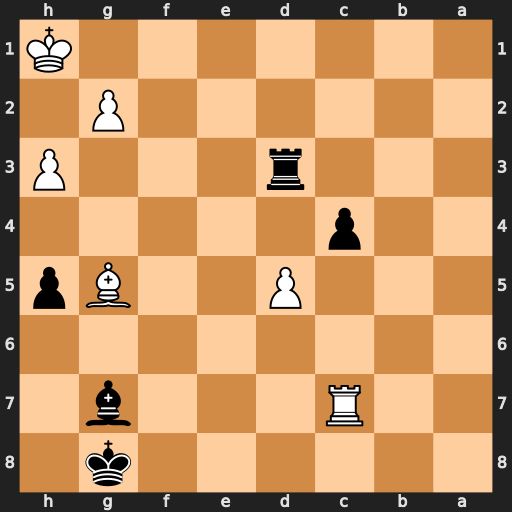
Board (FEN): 6k1/2R3b1/8/3P2Bp/2p5/3r3P/6P1/7K
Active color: b
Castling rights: -
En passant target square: -
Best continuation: Rd1+ Kh2 Be5+ g3 Bxc7